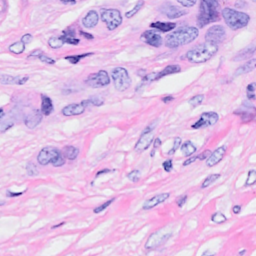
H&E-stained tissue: Breast